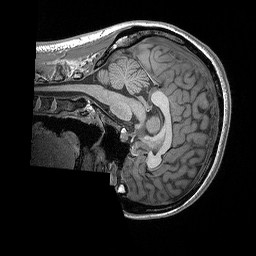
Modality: T1w
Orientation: sagittal
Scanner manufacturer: siemens
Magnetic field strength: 3 T
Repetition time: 2.3 s
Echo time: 0.00298 s